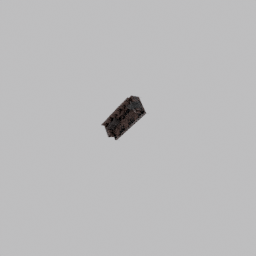
Label: furniture